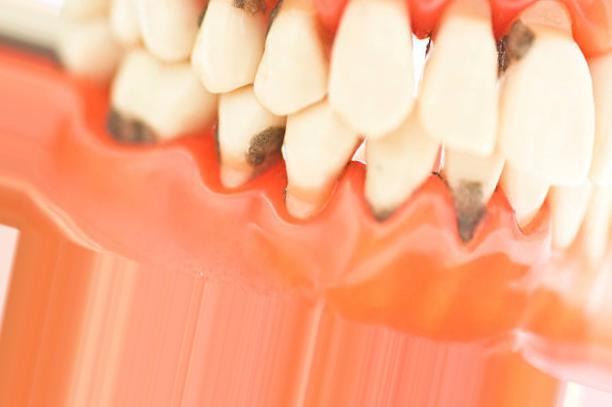
Condition: Caries